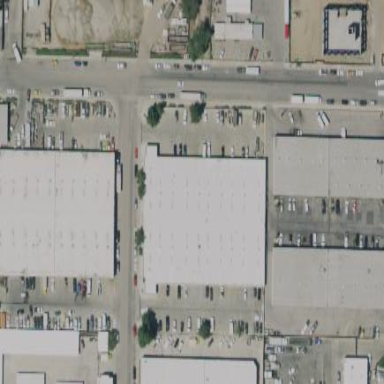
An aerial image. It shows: Industrial building.